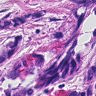
Metastatic tissue present: yes